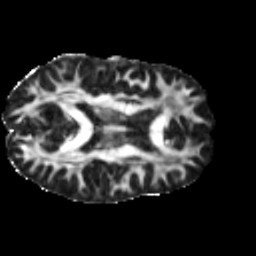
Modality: FA
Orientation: axial
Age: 46
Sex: male
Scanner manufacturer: siemens
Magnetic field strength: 3 T
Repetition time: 5 s
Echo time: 0.092 s